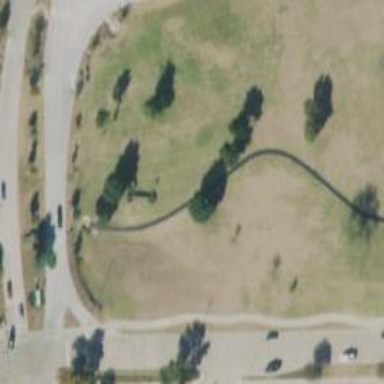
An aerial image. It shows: Footway with asphalt surface. This footway is 2-mile long running track.